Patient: sex M, age 69
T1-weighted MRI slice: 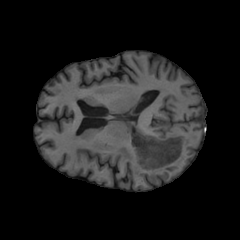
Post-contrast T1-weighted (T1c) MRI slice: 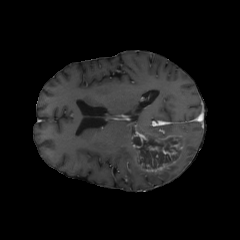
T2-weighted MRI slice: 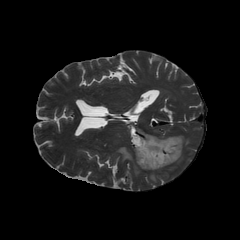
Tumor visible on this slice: yes
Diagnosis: Glioblastoma, IDH-wildtype
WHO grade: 4